【题型】填空题　【知识点】解析几何　【难度】medium
已知$F_1,F_2$分别是椭圆$\dfrac{x^2}{9}+\dfrac{y^2}{5}=1$的左、右焦点，点$P$在椭圆上运动，当$\dfrac{1}{|PF_1|}+\dfrac{4}{|PF_2|}$的值最小时，$\triangle PF_1F_2$的内切圆的半径为\underline{\quad}.
【解答】
\vspace{1em}
\noindent \textbf{【答案】} $\dfrac{\sqrt{15}}{5}$/$\dfrac{1}{5}\sqrt{15}$

\noindent \textbf{【分析】} 根据给定条件，利用椭圆的定义，结合基本不等式“1”的妙用求出目标式取最小值的条件，再利用面积法求出三角形内切圆半径.

\vspace{1em}
\noindent \textbf{【详解】} 椭圆$\dfrac{x^2}{9}+\dfrac{y^2}{5}=1$的焦点$F_1(-2,0),F_2(2,0)$，且$|PF_1|+|PF_2|=2a=6$，

则$(|PF_1|+|PF_2|)\left(\dfrac{1}{|PF_1|}+\dfrac{4}{|PF_2|}\right)=5+\dfrac{|PF_2|}{|PF_1|}+\dfrac{4|PF_1|}{|PF_2|}\geq 5+2\sqrt{\dfrac{|PF_2|}{|PF_1|}\cdot\dfrac{4|PF_1|}{|PF_2|}}=9$，

因此$\dfrac{1}{|PF_1|}+\dfrac{4}{|PF_2|}\geq \dfrac{9}{6}=\dfrac{3}{2}$，当且仅当$\dfrac{|PF_2|}{|PF_1|}=\dfrac{4|PF_1|}{|PF_2|}$，即$|PF_1|=2,|PF_2|=4$时取等号，

而$|F_1F_2|=4$，则$\triangle PF_1F_2$的面积
$S_{\triangle PF_1F_2}=\dfrac{1}{2}|PF_1|\cdot\sqrt{|F_1F_2|^2-\left(\dfrac{1}{2}|PF_1|\right)^2}=\dfrac{1}{2}\times 2\times\sqrt{4^2-1^2}=\sqrt{15}$，

所以$\triangle PF_1F_2$的内切圆半径$r=\dfrac{2S_{\triangle PF_1F_2}}{|PF_1|+|PF_2|+|F_1F_2|}=\dfrac{\sqrt{15}}{5}$.

\noindent 故答案为：$\dfrac{\sqrt{15}}{5}$.

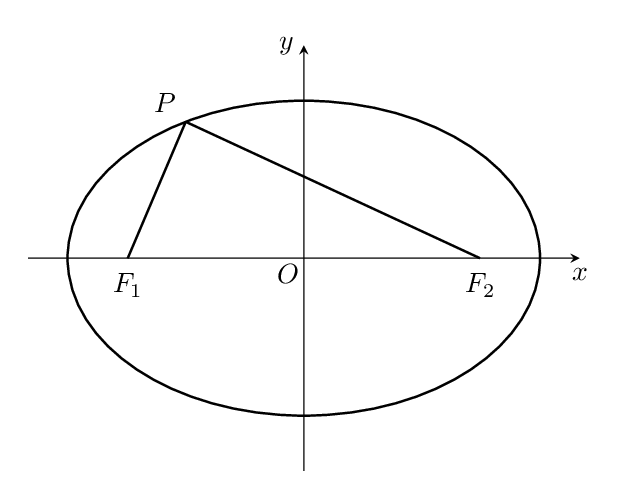